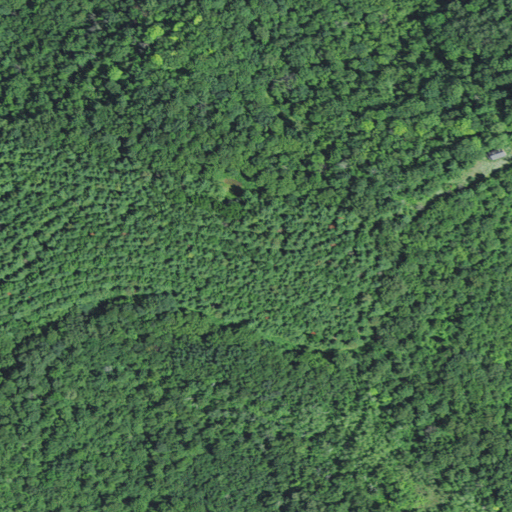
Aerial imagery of mountain in Wisconsin named Eagle Peak containing deciduous forest, mixed forest, evergreen forest, and open development